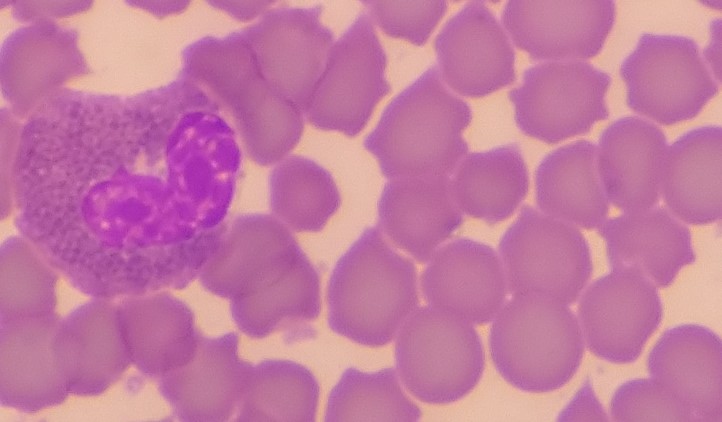
White blood cell type: Eosinophil